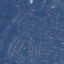
Land use / land cover: Residential